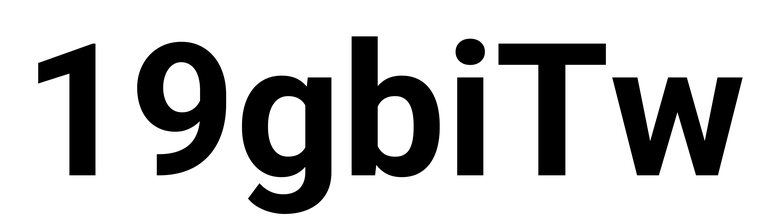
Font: Roboto_Bold